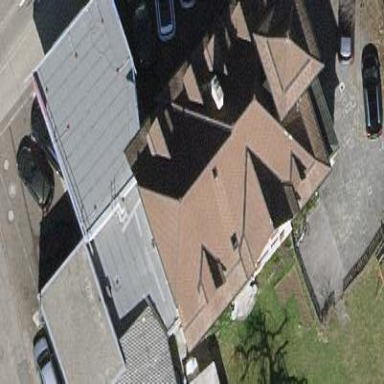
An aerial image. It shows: House with hipped roof.